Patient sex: M
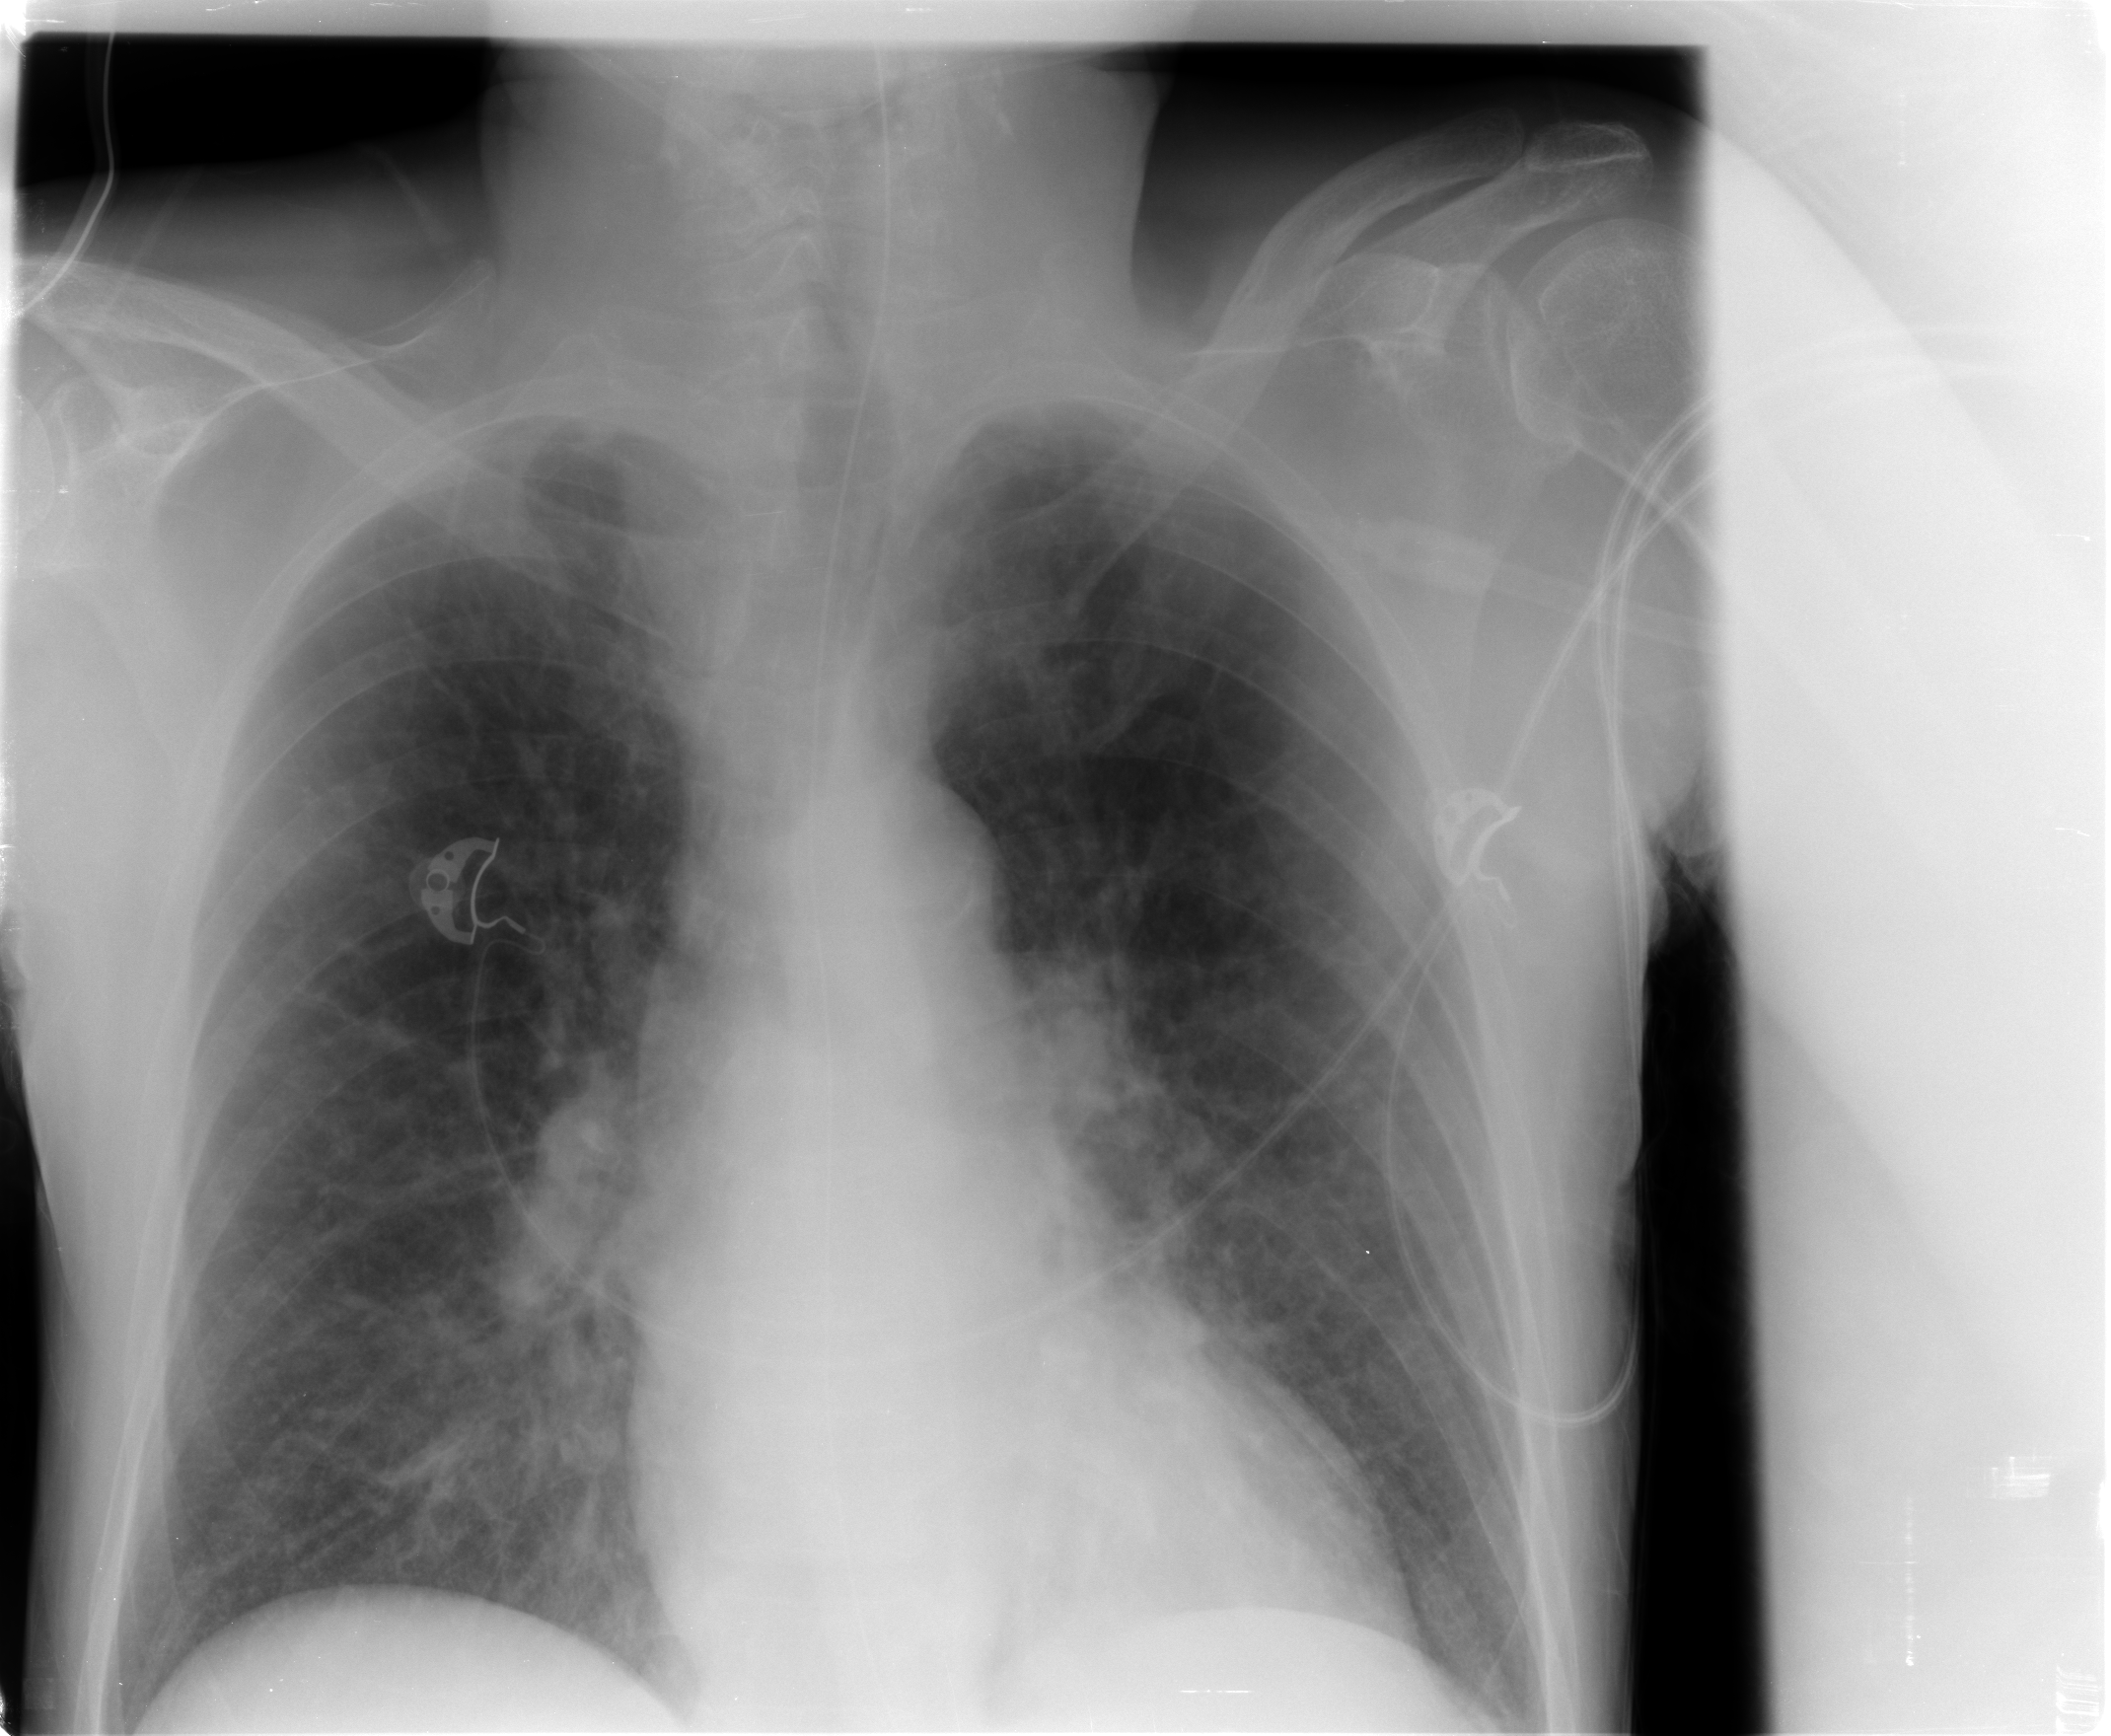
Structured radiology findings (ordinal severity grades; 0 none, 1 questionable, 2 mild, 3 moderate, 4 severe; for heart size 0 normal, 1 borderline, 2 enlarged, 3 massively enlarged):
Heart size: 0
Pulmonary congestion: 1
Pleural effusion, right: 0
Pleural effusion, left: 0
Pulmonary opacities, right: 2
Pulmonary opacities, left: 2
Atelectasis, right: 1
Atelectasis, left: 1